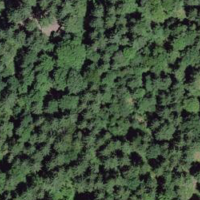
EUNIS habitat code: 43
Species observed at this site:
Fagus sylvatica